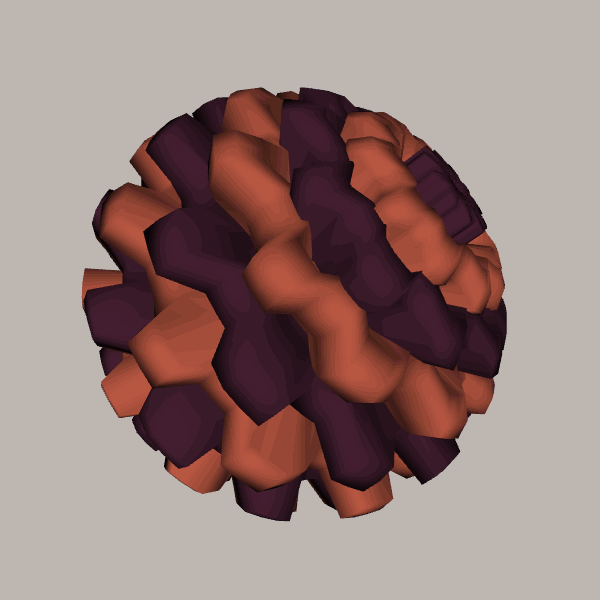
Background: light